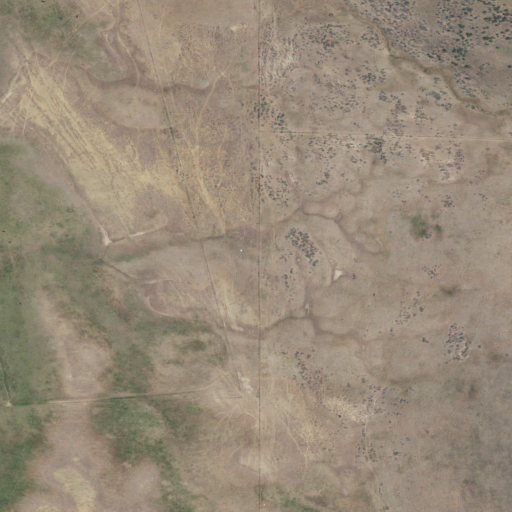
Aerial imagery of plain(s) in Idaho named Bedrock Flat containing grassland and shrub